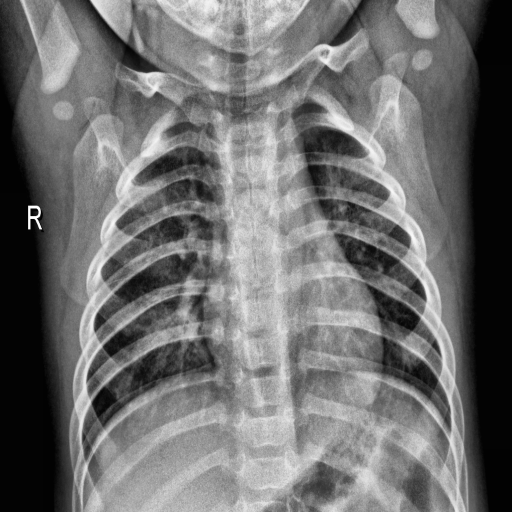
Finding: NORMAL